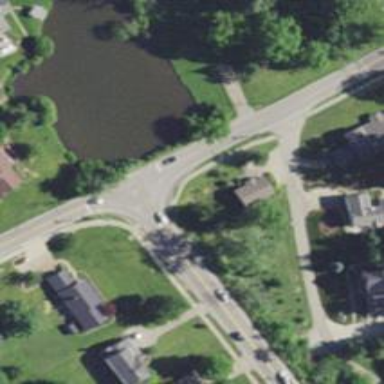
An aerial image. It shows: Marked crossing on the road.